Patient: sex M, age 52
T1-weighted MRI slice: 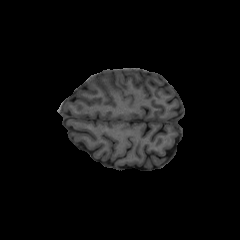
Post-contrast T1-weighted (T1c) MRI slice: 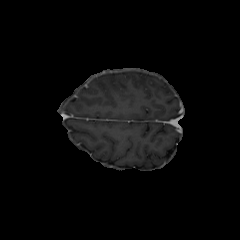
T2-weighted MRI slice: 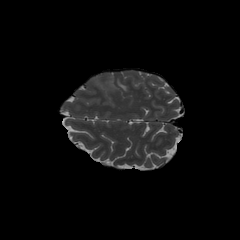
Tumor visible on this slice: yes
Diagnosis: Glioblastoma, IDH-wildtype
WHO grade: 4